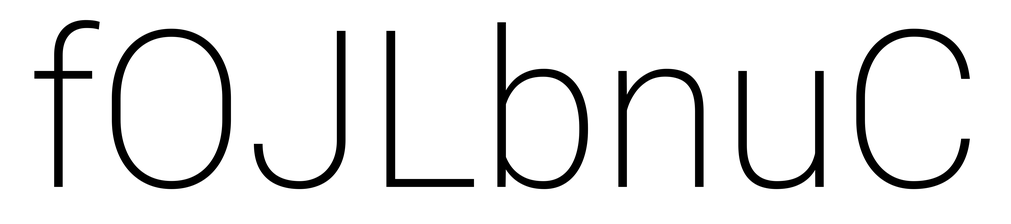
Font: Roboto_ExtraLight